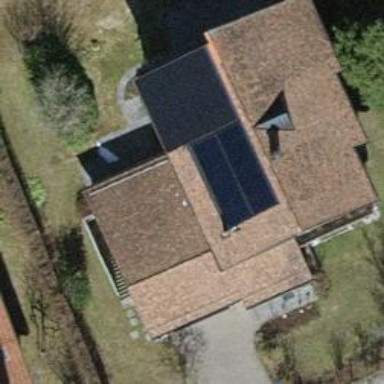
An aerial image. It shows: Simple and straightforward house.